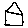
Label: house